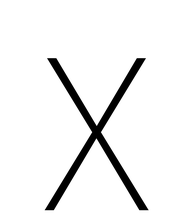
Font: Roboto_Condensed_Thin